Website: apple
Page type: account-dashboard
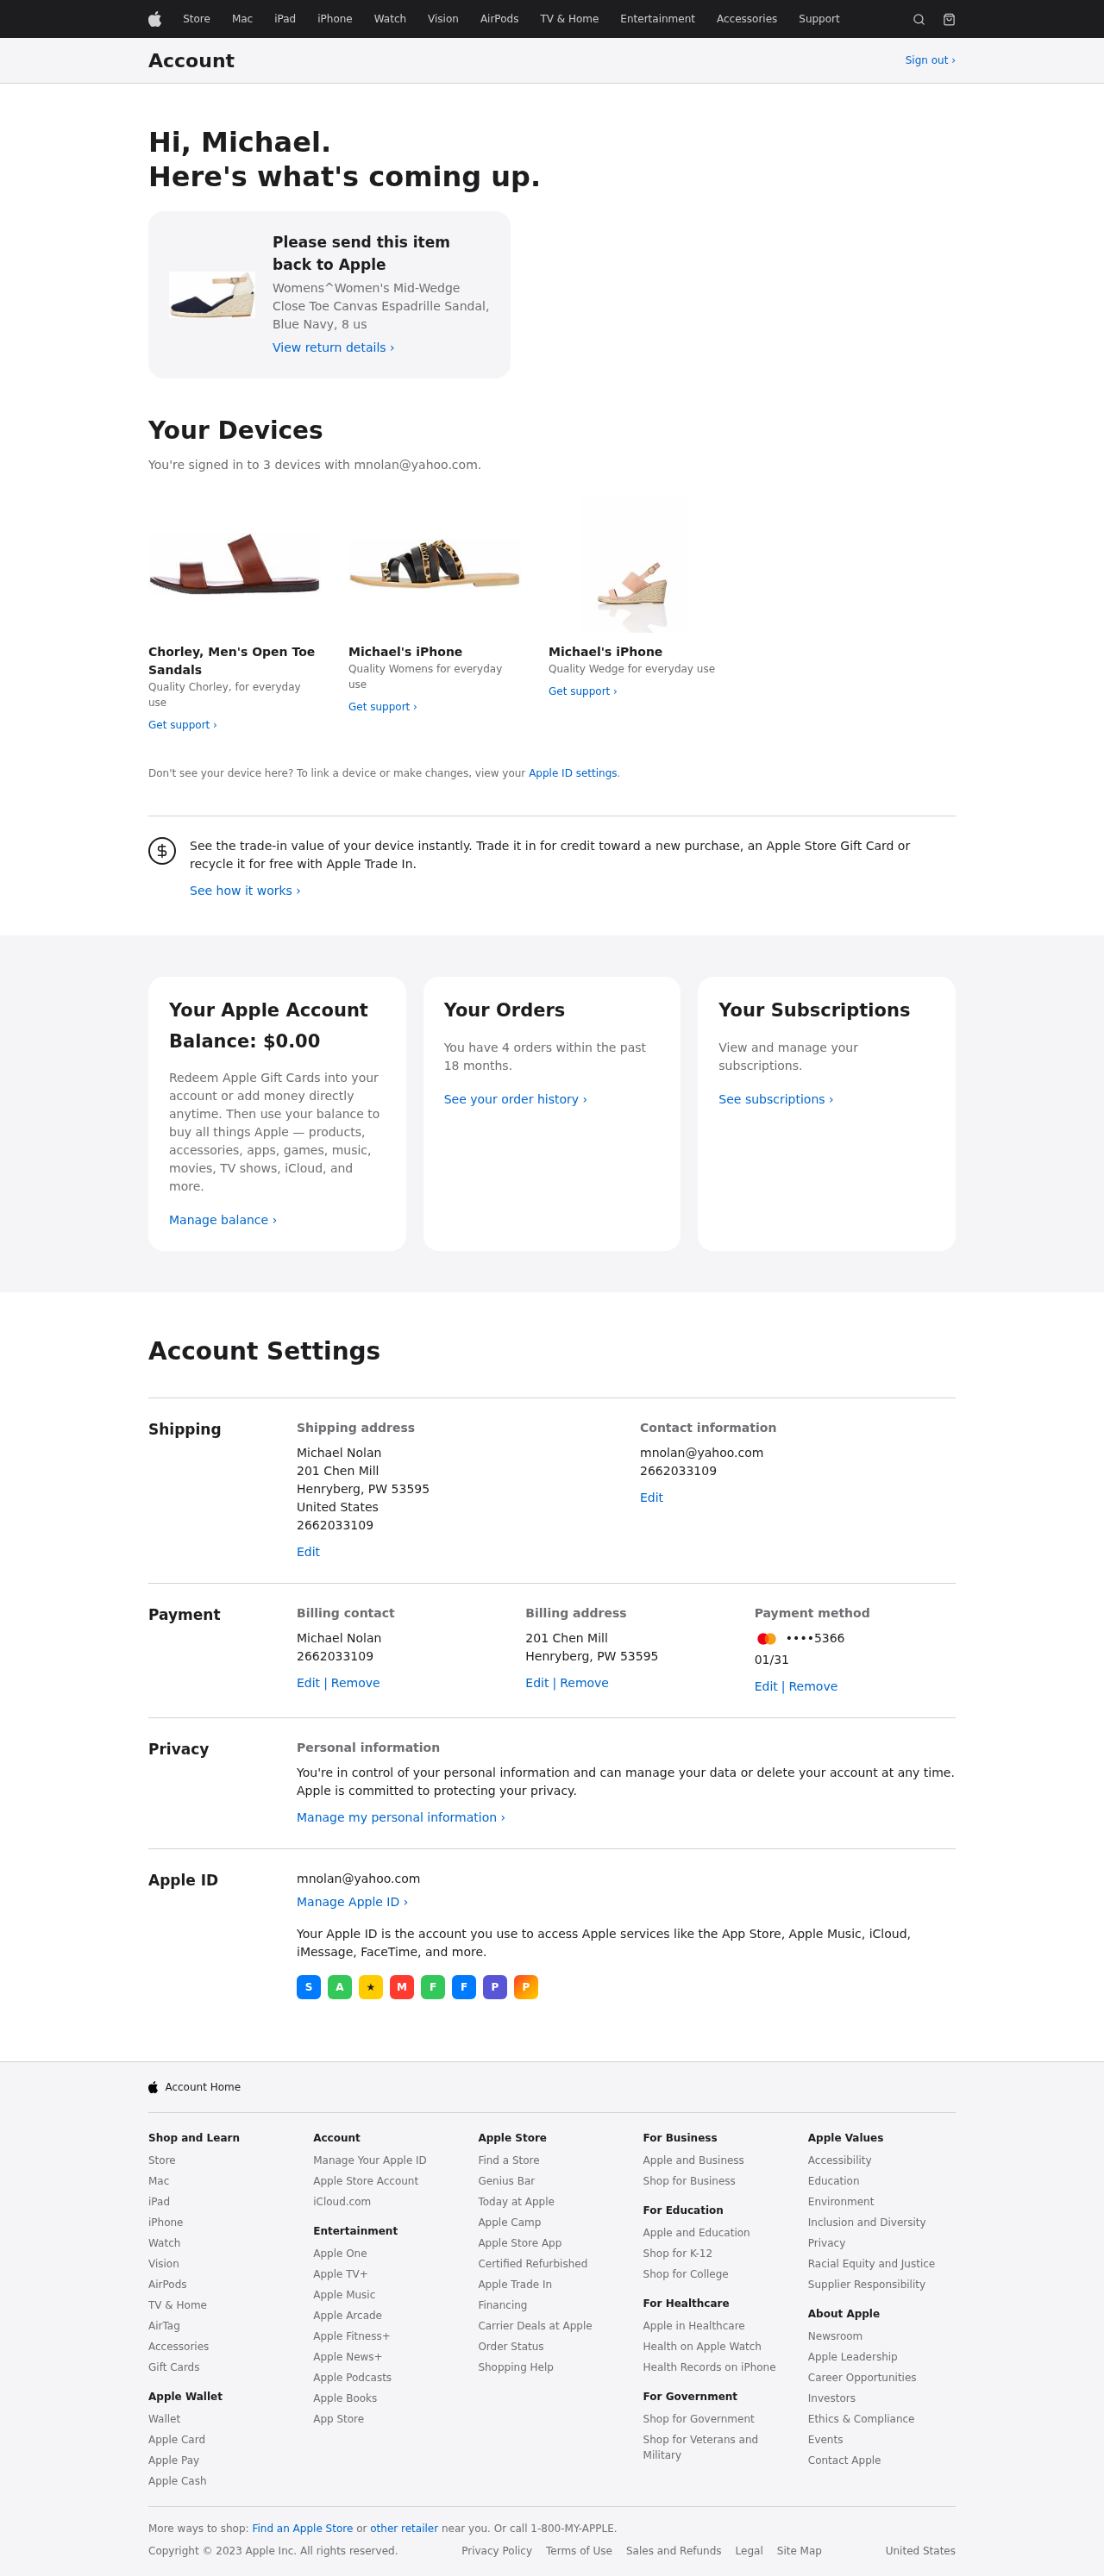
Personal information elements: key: PII_CITY_STATE_ZIP
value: Henryberg, PW 53595
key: PII_EMAIL
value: mnolan@yahoo.com
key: PII_FIRSTNAME
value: Michael
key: PII_FULLNAME
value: Michael Nolan
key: PII_PHONE
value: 2662033109
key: PII_STREET
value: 201 Chen Mill
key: PII_EMAIL2
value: mnolan@yahoo.com
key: PII_EMAIL3
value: mnolan@yahoo.com
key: PII_PHONE_LINE
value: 3109
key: PII_PHONE_SUFFIX
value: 3109
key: PII_PHONE2
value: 2662033109
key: PII_PHONE3
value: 2662033109
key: PII_PHONE_NUMERIC
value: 2662033109
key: PII_PHONE_LINE_NUMERIC
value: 3109
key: PII_PHONE_SUFFIX_NUMERIC
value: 3109
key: PII_PHONE2_NUMERIC
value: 2662033109
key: PII_PHONE3_NUMERIC
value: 2662033109
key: PII_PHONE_DIGITS
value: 2662033109
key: PII_PHONE_LAST4
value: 3109
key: PII_LASTNAME
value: Nolan
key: PII_FULLNAME2
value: Michael Nolan
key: PII_FULLNAME3
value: Michael Nolan
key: PII_FIRSTNAME2
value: Michael
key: PII_FIRSTNAME3
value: Michael
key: PII_LASTNAME2
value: Nolan
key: PII_LASTNAME3
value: Nolan
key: PII_FIRSTNAME_DERIVED
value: Michael
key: PII_LASTNAME_DERIVED
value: Nolan
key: PII_FULLNAME_DERIVED
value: Michael Nolan
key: PII_NAME_FULL_DERIVED
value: Michael Nolan
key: PII_STREET2
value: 201 Chen Mill
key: PII_CITY_STATE_ZIP2
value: Henryberg, PW 53595
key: PII_CARD_LAST4
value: ••••5366
Product elements: key: PRODUCT1_NAME
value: Womens^Women's Mid-Wedge Close Toe Canvas Espadrille Sandal, Blue Navy, 8 us
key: PRODUCT2_DESC
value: Quality Chorley, for everyday use
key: PRODUCT2_NAME
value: Chorley, Men's Open Toe Sandals
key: PRODUCT3_DESC
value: Quality Womens for everyday use
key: PRODUCT4_DESC
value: Quality Wedge for everyday use
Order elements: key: ORDER_COUNT
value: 4
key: ORDER_HISTORY_MONTHS
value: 18
Other elements: key: NUM_DEVICES
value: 3
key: ACCOUNT_BALANCE
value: $0.00